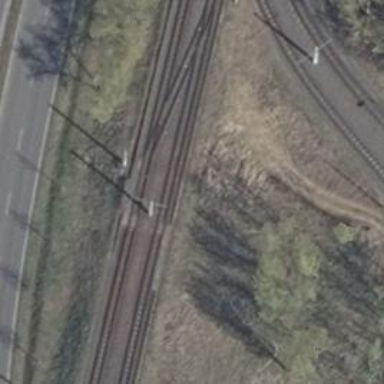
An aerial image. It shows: Tram railway with contact lines for electrification.